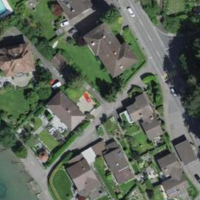
EUNIS habitat code: 54
Species observed at this site:
Fulica atra
Anas platyrhynchos
Passer domesticus
Fringilla coelebs
Coloeus monedula
Passer montanus
Columba palumbus
Erigeron karvinskianus
Turdus merula
Tachymarptis melba
Cygnus olor
Mergus merganser
Pica pica
Phoenicurus ochruros
Columba livia
Coccothraustes coccothraustes
Cotinus coggygria
Corvus corax
Motacilla alba